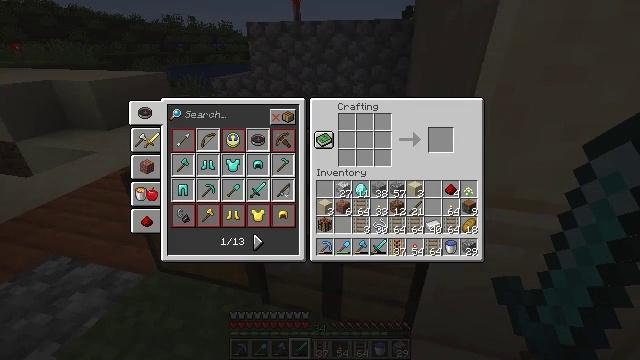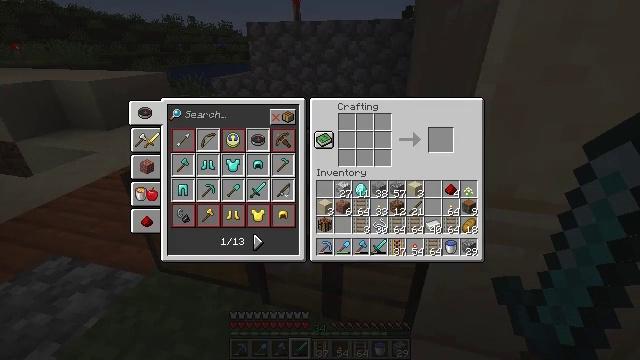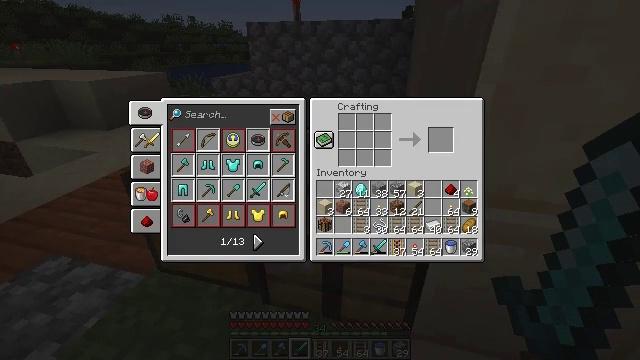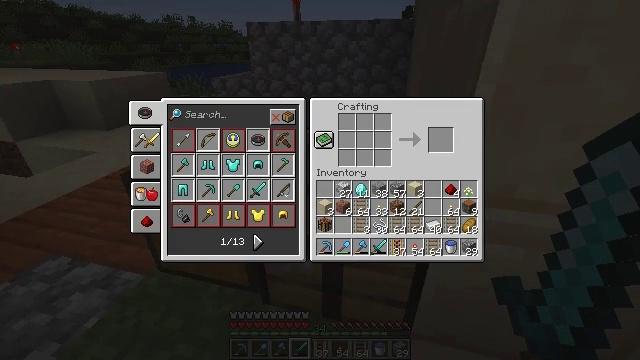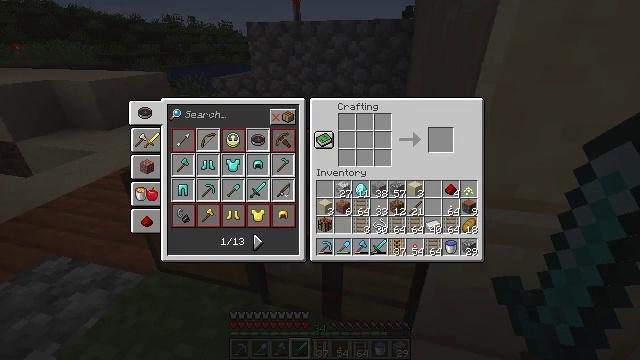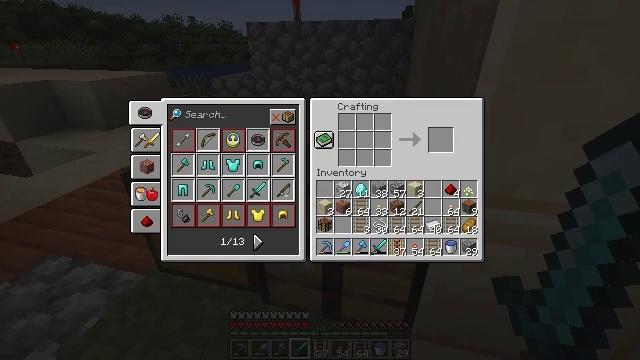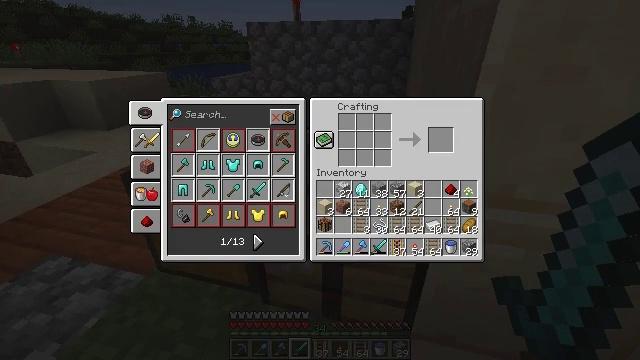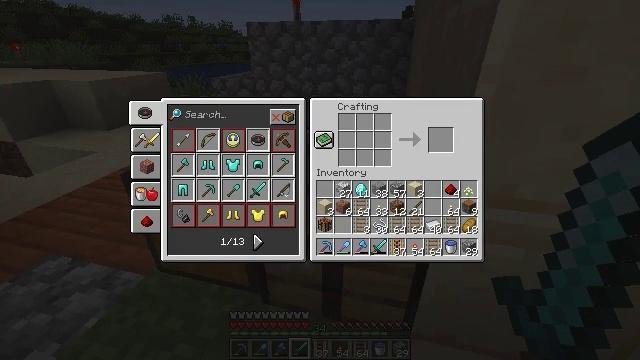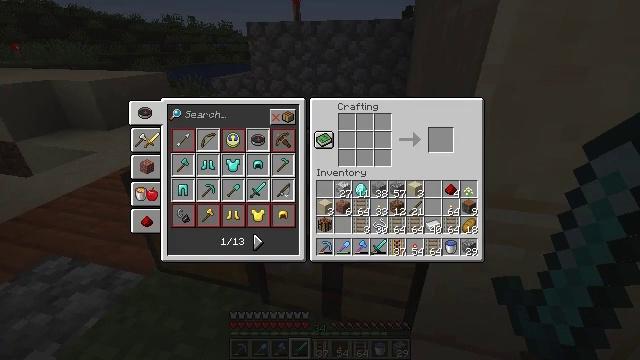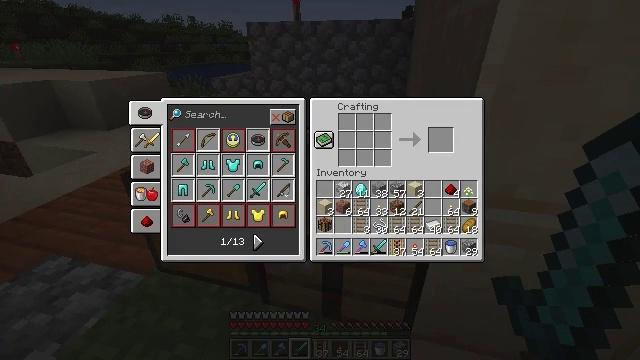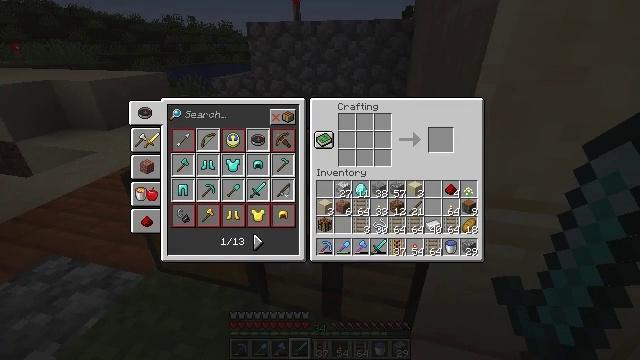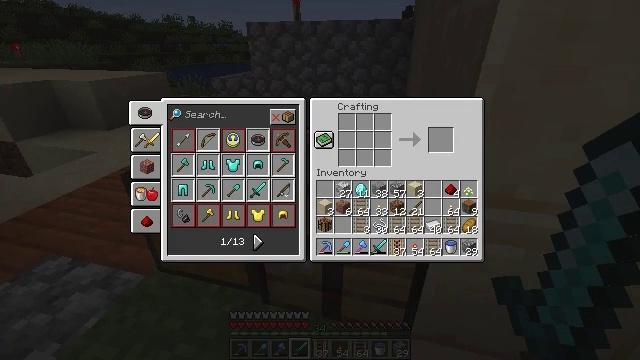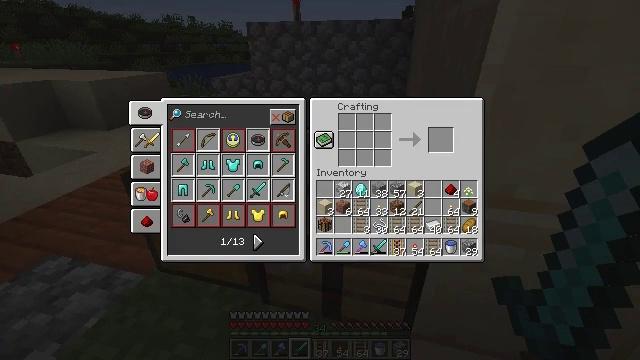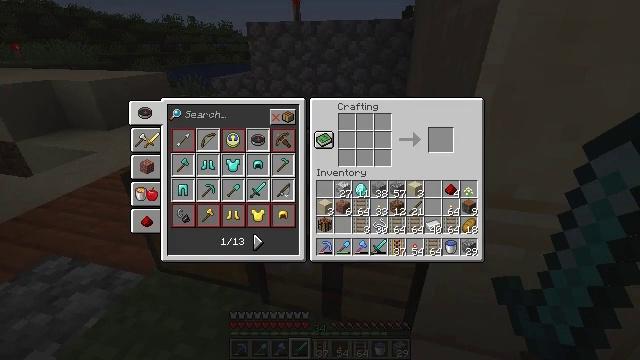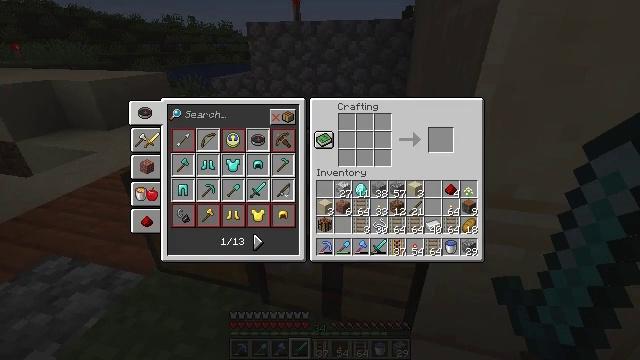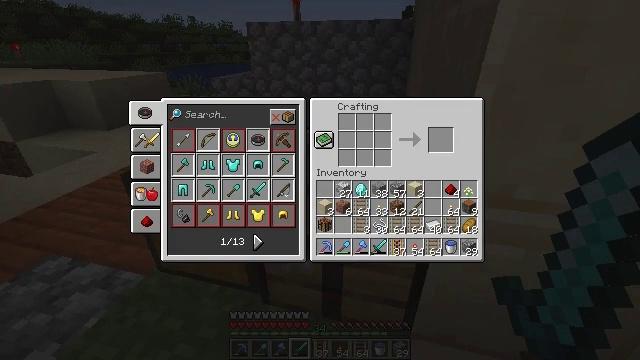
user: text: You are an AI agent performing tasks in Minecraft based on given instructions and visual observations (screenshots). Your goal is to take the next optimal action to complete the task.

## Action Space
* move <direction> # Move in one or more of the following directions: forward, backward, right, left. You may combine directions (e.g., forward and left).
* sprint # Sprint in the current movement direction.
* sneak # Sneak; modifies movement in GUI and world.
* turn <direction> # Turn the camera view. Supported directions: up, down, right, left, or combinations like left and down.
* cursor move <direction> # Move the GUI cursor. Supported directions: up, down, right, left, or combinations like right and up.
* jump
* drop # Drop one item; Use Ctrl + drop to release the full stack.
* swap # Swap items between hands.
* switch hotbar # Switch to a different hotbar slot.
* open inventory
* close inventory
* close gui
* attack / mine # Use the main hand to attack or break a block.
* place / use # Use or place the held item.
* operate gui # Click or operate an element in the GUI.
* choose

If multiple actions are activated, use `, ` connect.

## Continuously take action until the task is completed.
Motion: motion action
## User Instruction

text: Drop a smooth sandstone.
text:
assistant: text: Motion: no_op
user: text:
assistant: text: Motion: no_op
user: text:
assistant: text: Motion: no_op
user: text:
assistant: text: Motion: no_op
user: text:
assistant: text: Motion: no_op
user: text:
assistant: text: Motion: no_op
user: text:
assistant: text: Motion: no_op
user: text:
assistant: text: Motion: no_op
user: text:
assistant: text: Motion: cursor move right
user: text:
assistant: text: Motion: cursor move right
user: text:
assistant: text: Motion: no_op
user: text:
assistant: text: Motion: no_op
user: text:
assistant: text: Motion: no_op
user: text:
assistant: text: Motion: no_op
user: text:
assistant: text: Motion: no_op
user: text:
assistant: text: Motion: no_op
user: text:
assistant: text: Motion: no_op
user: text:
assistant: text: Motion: no_op
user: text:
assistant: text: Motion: no_op
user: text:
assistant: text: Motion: no_op
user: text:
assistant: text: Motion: no_op
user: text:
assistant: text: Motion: no_op
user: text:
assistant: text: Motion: no_op
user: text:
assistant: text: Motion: no_op
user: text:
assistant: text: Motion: no_op
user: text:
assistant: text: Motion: no_op
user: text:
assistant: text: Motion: no_op
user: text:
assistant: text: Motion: no_op
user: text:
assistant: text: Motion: no_op
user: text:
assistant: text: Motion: no_op